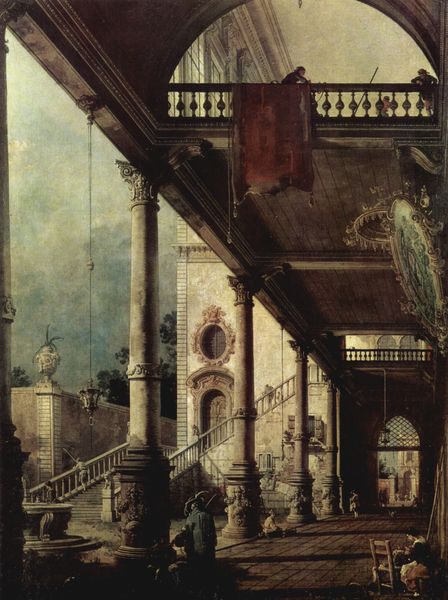
Titel: Der Laubengang
Künstler: Francesco de' Guardi
Standort: Venezia
Institution: Galleria dell'Accademia
Schlagwörter: baum, blau, dunkel, feder, gemälde, himmel, kampf, mann, schatten, weiß, wolken, aquarell, bäume, grün, menschen, braun, fenster, frau, grau, holz, hut, lampe, laterne, licht, männer, schwarz, stuhl, säule, säulen, tür, ölbild, gebäude, haus, rot, schloss, tuch, teppich, wand, architektur, barock, mensch, sockel, stein, bild, vorhang, natur, gitter, boden, decke, brunnen, kinder, oval, rund, garten, statue, vase, balkon, terrasse, ansicht, bogen, fassade, italien, perspektive, pflaster, venedig, fahne, flagge, mauer, gelände, türe, dielen, empore, pilaster, rundbogen, planken, treppe, treppen, kartusche, kronleuchter, leuchter, vasen, aufgang, durchgang, geländer, kordel, quaste, tor, galerie, eingang, gang, schild, arkade, außen, innenhof, kolonnade, veranda, gewölbe, hängen, antike, durchblick, palast, palazzo, balustrade, festung, flur, kapitelle, kapitell, rustika, wappen, öffnung, etagen, gabäude, basis, korinthisch, schaft, kandelaber, tonne, gebälk, ebenen, federzeichnung, etage, tonnengewölbe, okulus, ordnung, kolonaden, piedestal, baluster, helfer, pagen, arkanden, dilen, bommeln, guardi, himmelbalustrade, brunnen+